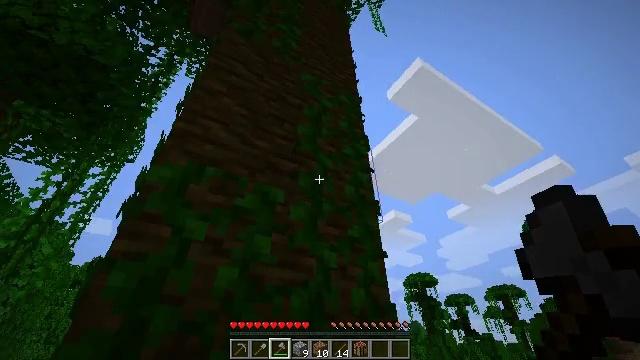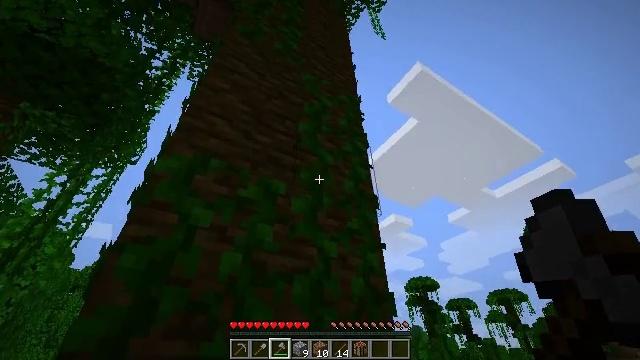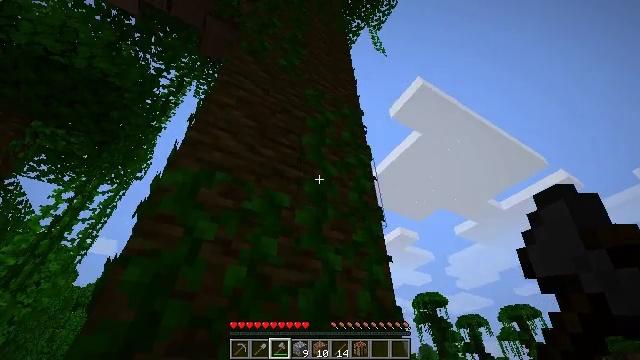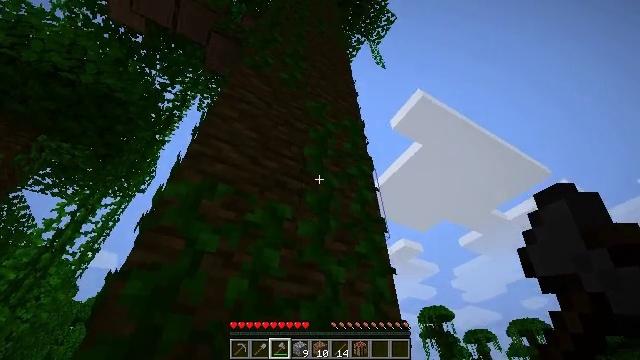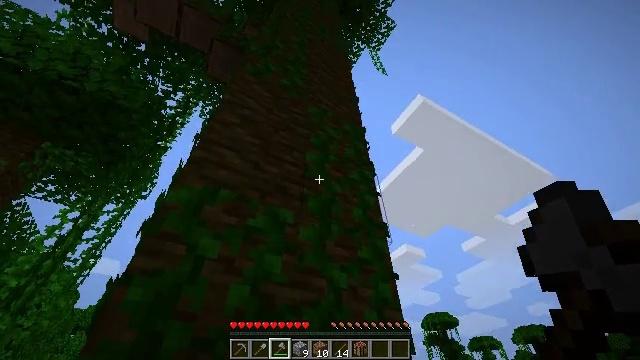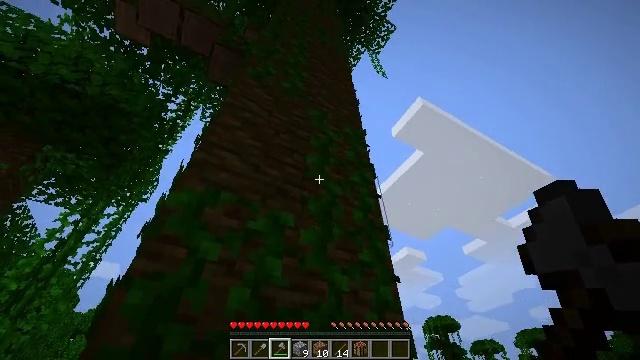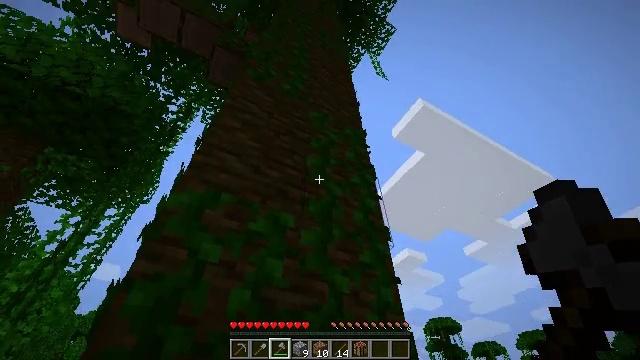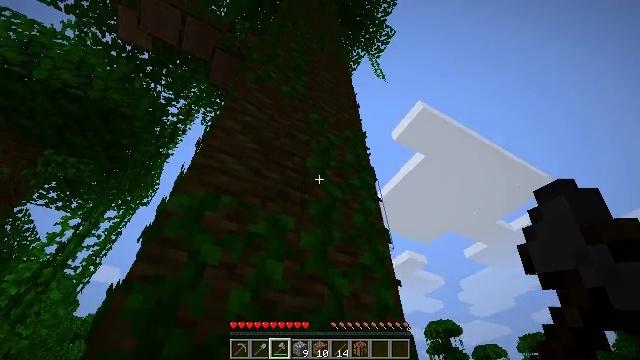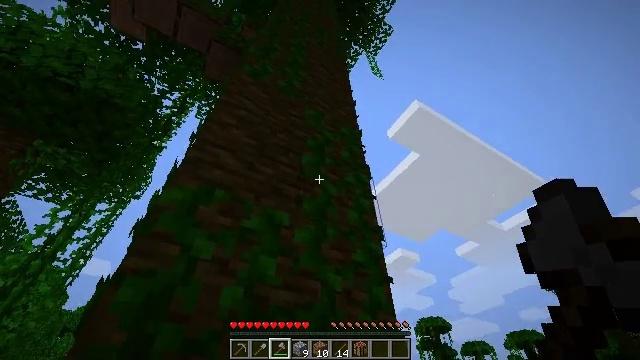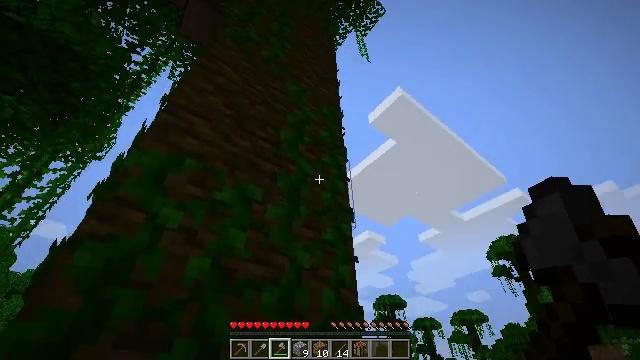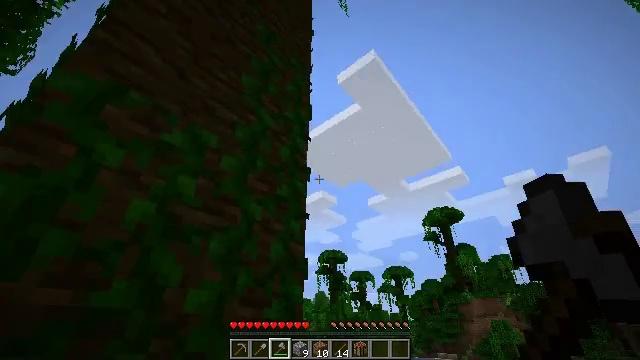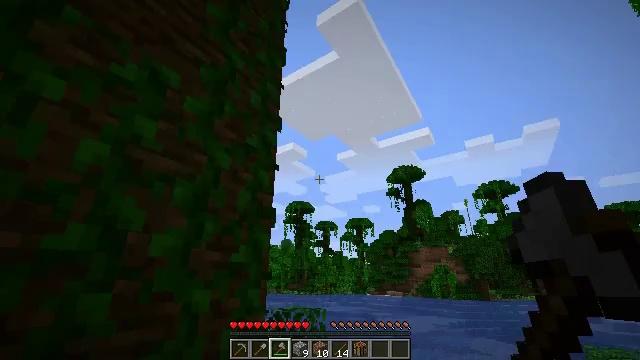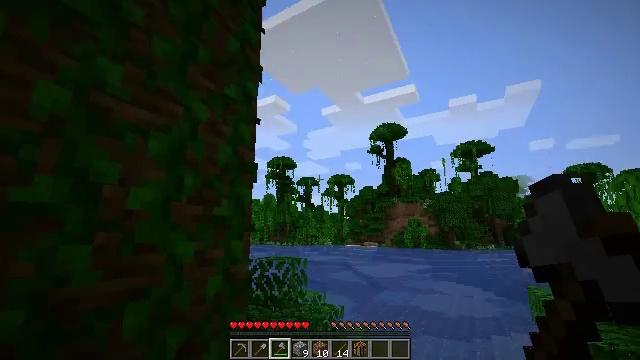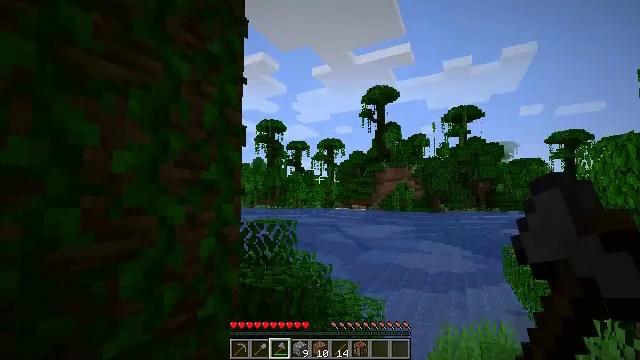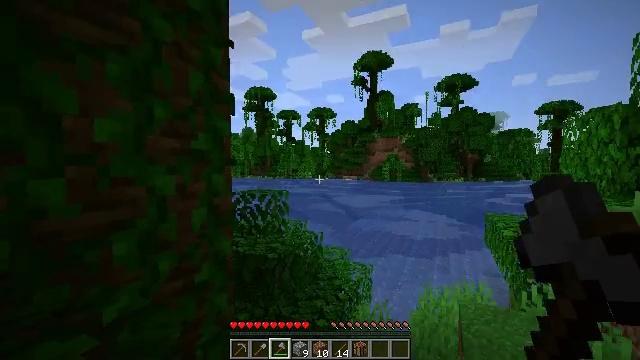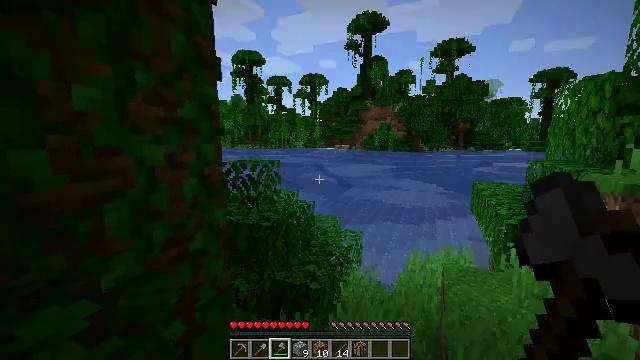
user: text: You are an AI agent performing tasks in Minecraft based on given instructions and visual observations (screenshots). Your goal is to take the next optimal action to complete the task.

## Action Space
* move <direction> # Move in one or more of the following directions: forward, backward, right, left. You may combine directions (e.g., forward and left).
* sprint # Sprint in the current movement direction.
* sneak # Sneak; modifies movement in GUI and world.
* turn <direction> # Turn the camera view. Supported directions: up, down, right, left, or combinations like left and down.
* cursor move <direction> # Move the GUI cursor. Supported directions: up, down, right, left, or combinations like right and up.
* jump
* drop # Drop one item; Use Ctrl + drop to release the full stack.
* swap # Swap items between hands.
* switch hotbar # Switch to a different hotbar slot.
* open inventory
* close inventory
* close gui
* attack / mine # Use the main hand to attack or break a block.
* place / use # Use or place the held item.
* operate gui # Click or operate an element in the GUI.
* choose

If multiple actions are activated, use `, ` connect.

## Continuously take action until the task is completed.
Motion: motion action
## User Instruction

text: Retrieve vines from walls or cliffs.
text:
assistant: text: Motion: no_op
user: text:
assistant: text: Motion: turn left and up
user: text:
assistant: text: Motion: turn up
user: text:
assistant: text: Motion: turn up
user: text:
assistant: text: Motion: no_op
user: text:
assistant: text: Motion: no_op
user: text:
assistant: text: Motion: no_op
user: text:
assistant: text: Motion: turn right
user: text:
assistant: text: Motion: turn right and down
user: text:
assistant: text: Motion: turn right and down
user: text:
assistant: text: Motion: turn right and down
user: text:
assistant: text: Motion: turn right and down
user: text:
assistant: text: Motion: turn right and down
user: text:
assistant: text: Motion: turn right and down
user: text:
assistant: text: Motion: turn right and down
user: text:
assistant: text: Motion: turn right and down
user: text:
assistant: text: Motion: turn down
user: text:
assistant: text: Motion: turn down
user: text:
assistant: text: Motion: no_op
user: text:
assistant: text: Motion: no_op
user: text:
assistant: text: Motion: no_op
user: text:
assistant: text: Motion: no_op
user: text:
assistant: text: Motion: no_op
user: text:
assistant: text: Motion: no_op
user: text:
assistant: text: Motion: move forward
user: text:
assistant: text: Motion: move forward and move left
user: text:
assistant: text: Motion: move forward and move left, jump
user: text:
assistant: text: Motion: move forward and move left, jump
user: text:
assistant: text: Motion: move forward and move left, jump
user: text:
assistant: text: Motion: move forward and move left, jump